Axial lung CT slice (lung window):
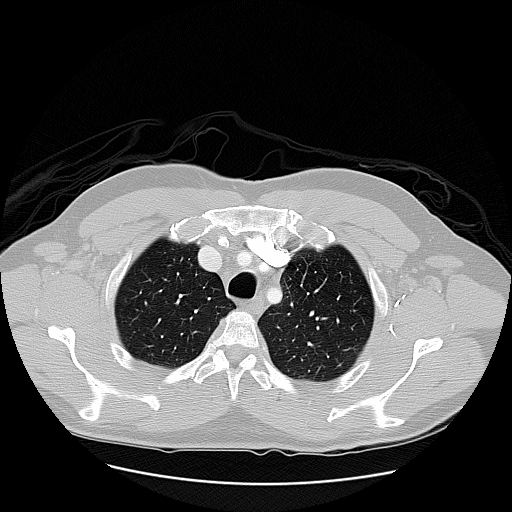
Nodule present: no